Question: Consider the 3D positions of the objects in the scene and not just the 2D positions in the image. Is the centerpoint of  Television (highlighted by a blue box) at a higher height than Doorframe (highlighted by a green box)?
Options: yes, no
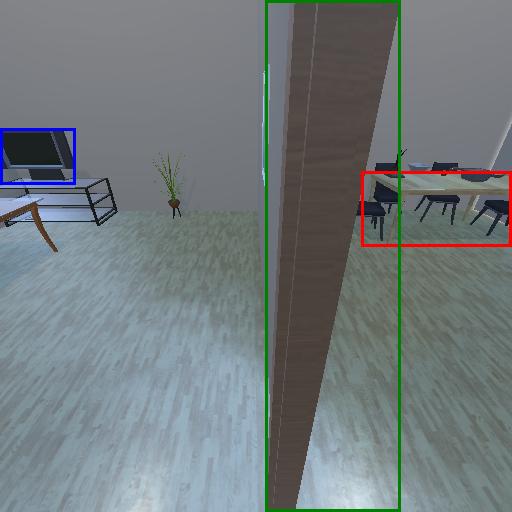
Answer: yes